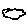
Label: cloud